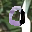
Label: 0